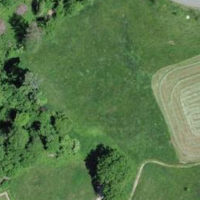
EUNIS habitat code: 24
Species observed at this site:
Orcula dolium